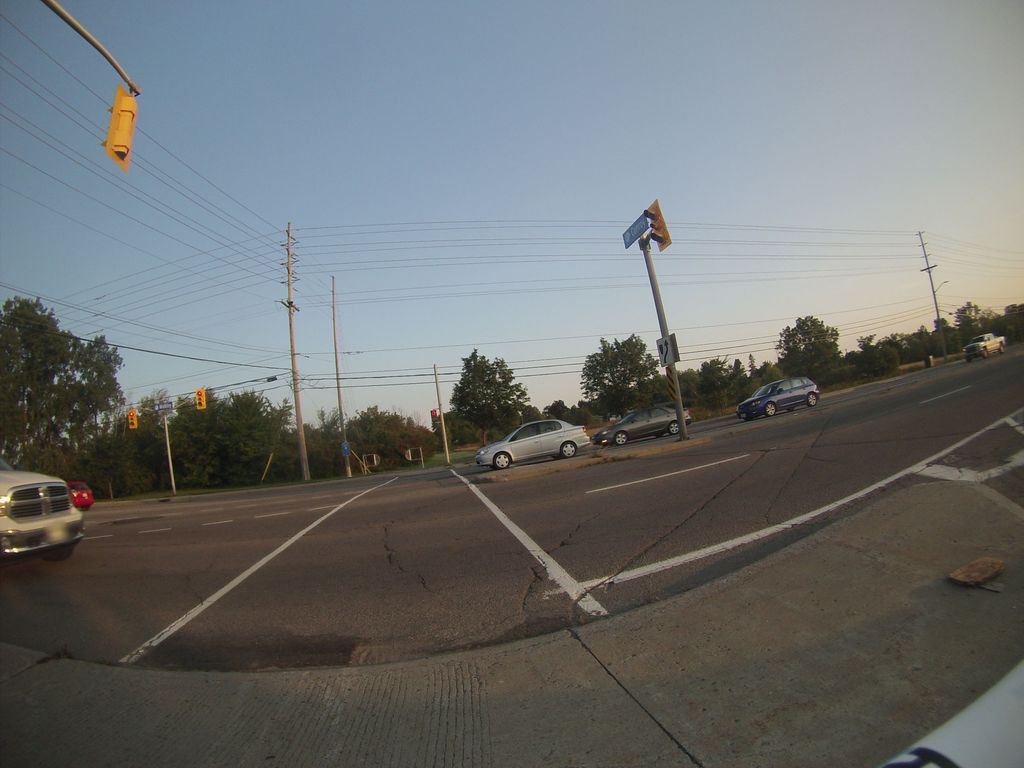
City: ottawa-gatineau